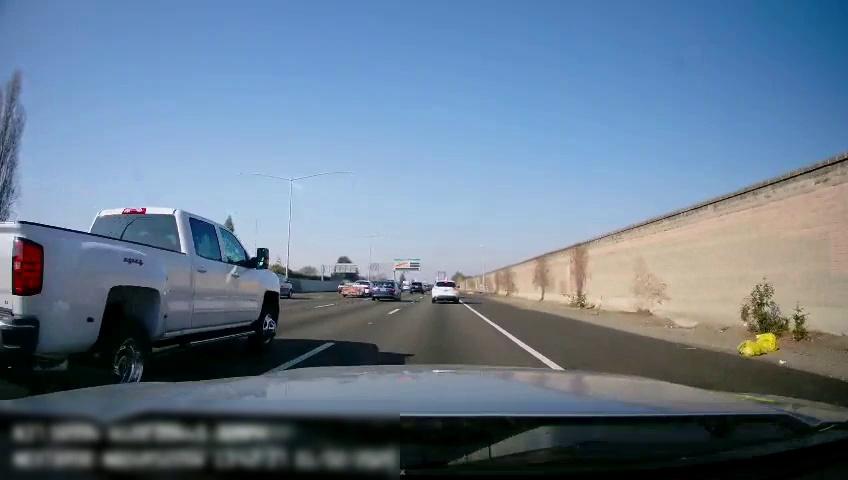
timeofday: Day
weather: Sunny
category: Drivable Space
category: Vehicles | Car
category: Vehicles | Truck
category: Vehicles | SUV
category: Vehicles | Car
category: Vehicles | SUV
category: Vehicles | Car
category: Lanes | Current Lane
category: Lanes | Current Lane
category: Lanes | Alternate Lane
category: Lanes | Alternate Lane
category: Traffic | Signs